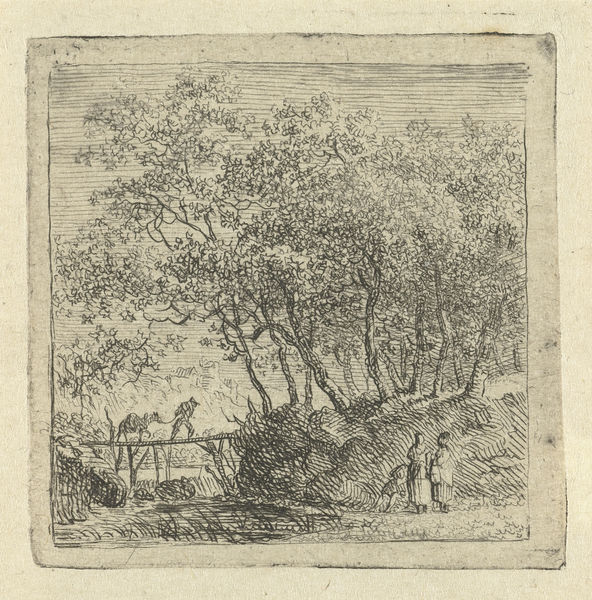
Titel: Landschap met een bruggetje
Künstler: Gerardus Emaus de Micault
Standort: Amsterdam
Institution: Rijksmuseum
Schlagwörter: femmes, femme, gravure, bosquet, bois, dessin, rivière, branche, âne, passerelle, mûle